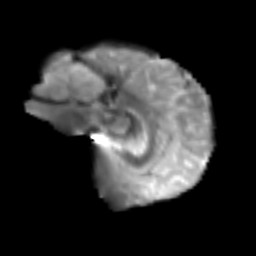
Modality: T2w
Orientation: sagittal
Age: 38
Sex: male
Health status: ill
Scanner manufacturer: siemens
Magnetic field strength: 3 T
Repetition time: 8.7 s
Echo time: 0.11 s